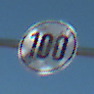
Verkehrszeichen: EndeGeschwindigkeit100
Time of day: Midday
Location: Outdoor (Nature)
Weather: Clear
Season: NotSpecified
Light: Natural